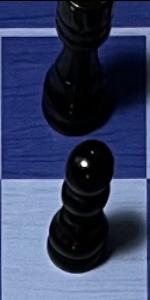
Label: Pawn_Black